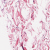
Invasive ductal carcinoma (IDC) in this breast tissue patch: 0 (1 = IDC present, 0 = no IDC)